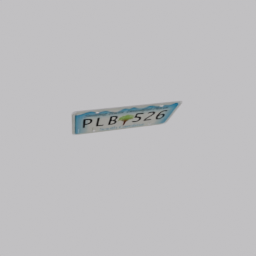
Label: mechanical